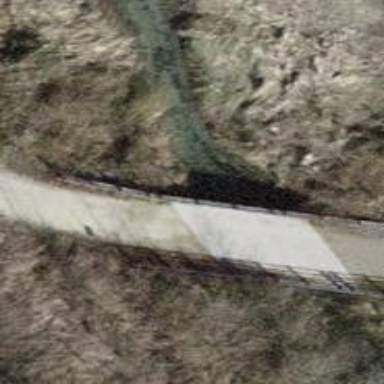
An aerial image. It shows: Asphalt track crossing bridge with beam structure. This agricultural vehicle is on grade1 track.